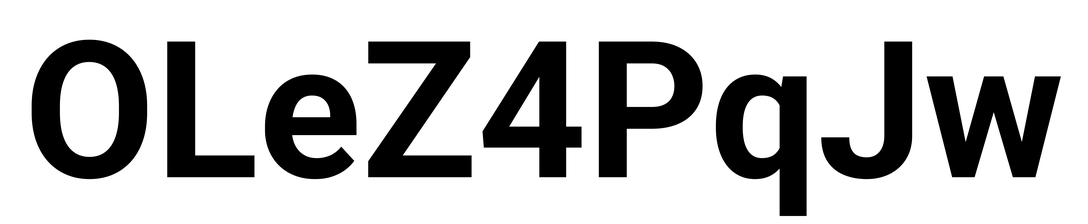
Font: Roboto_Bold